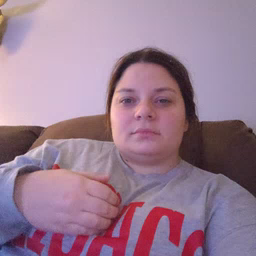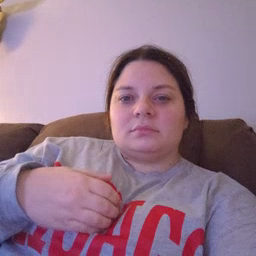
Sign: toothbrush